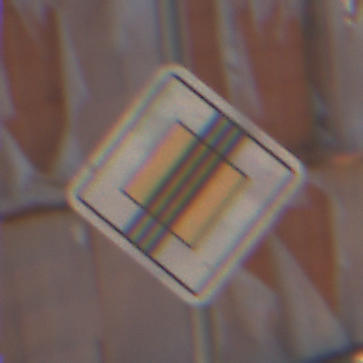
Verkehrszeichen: EndeVorfahrtsstrasse
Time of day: MorningAfternoon
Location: Outdoor (Nature)
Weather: Clear
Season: Summer
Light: Natural